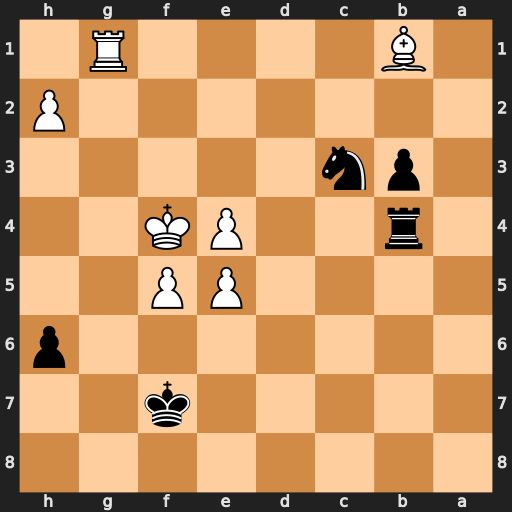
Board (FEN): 8/5k2/7p/4PP2/1r2PK2/1pn5/7P/1B4R1
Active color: b
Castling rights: -
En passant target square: -
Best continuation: Ne2+ Ke3 Nxg1